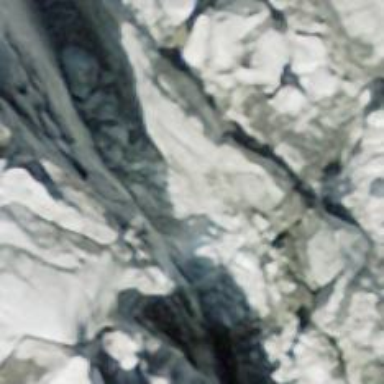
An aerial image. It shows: Crevasse in the natural environment.